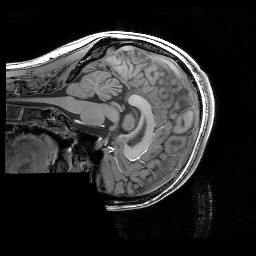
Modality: T1w
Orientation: sagittal
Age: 24
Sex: female
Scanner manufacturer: siemens
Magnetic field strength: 3 T
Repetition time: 2.3 s
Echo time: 0.00344 s